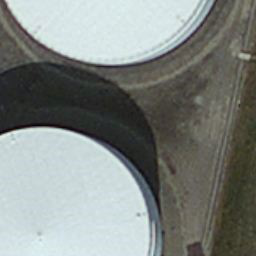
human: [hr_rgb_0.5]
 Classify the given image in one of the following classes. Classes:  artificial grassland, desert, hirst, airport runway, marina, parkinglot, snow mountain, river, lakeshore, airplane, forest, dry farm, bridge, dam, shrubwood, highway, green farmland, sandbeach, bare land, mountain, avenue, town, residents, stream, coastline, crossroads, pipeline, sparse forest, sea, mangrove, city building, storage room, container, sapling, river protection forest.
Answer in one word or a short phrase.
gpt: storage room